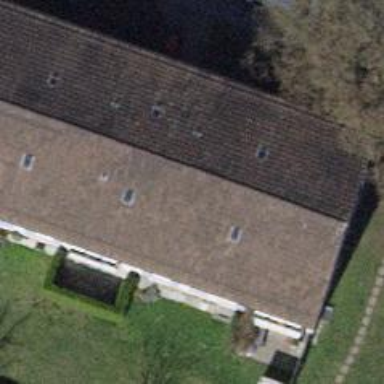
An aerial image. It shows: Gray building with gabled roof.